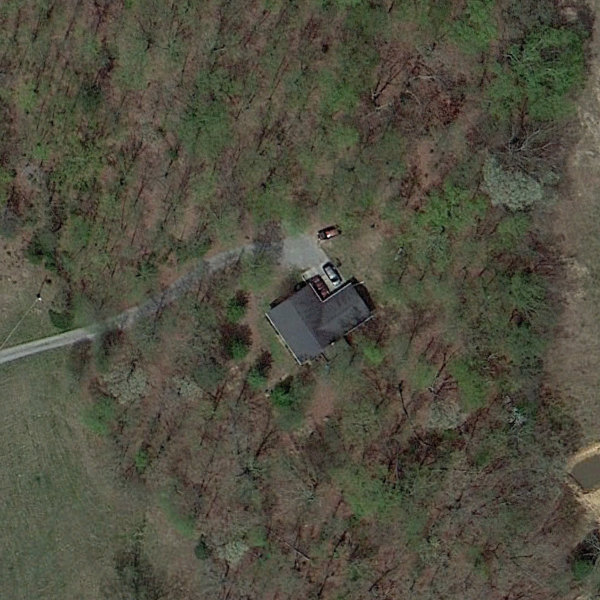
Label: SparseResidential